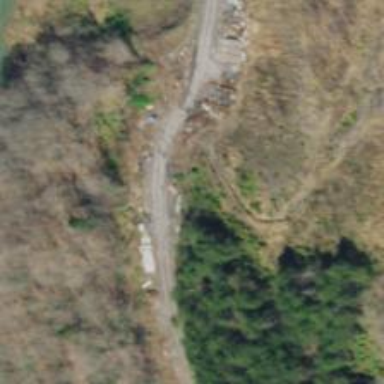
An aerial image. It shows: Quarry area.